Field crop: tomato
Growth stage: 1
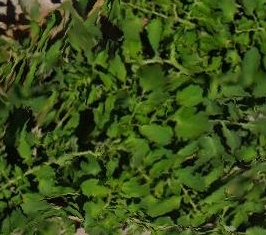
Species: tomato